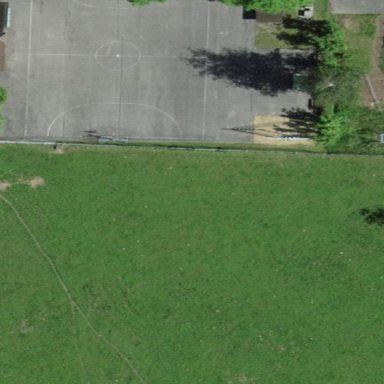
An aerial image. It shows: Soccer field with asphalt surface.